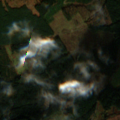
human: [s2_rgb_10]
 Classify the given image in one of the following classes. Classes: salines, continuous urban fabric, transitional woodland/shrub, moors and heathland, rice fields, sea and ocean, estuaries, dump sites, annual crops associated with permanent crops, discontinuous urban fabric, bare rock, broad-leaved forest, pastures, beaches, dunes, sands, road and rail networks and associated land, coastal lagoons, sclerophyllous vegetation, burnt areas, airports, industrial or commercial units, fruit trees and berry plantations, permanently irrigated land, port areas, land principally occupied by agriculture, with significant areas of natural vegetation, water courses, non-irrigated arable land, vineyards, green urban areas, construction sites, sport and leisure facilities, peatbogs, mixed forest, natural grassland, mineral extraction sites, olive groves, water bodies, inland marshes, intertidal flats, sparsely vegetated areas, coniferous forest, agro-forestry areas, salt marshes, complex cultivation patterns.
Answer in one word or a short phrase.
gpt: coniferous forest, moors and heathland, transitional woodland/shrub